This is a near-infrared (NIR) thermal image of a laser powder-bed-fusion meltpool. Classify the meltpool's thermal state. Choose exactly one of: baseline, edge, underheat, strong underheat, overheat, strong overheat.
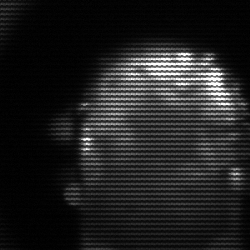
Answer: baseline